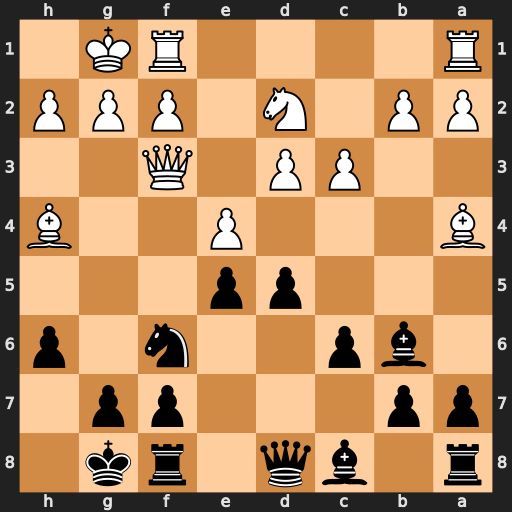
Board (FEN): r1bq1rk1/pp3pp1/1bp2n1p/3pp3/B3P2B/2PP1Q2/PP1N1PPP/R4RK1
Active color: b
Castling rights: -
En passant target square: -
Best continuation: g5 Bxg5 hxg5